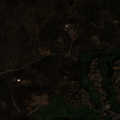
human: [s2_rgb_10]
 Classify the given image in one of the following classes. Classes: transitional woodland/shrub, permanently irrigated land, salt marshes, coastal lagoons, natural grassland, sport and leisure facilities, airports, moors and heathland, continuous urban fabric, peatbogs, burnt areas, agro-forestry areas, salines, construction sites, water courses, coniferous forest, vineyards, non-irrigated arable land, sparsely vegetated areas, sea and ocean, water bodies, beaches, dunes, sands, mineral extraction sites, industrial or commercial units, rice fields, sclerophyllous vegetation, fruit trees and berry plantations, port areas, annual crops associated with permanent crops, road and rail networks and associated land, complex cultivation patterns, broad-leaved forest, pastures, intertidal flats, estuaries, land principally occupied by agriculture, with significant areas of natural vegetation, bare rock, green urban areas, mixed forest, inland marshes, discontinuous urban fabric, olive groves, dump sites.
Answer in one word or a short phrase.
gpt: sport and leisure facilities, sclerophyllous vegetation